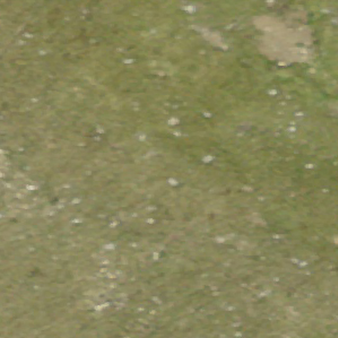
Label: other